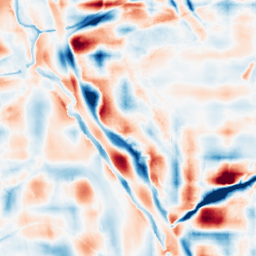
Category: wavelet
Decomposition family: wavelet_reverse_biorthogonal
Decomposition parameters: wavelet: rbio5.5
level: 5
Upsampling method: cubic_mitchell
Upsampling parameters: scale: 4
Upsampling scale: 4